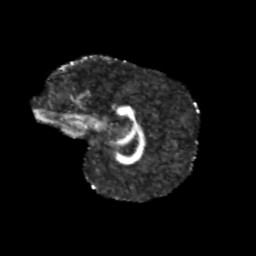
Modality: FA
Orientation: sagittal
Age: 11
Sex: male
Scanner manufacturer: siemens
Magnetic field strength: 3 T
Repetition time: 3.8 s
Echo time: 0.07 s